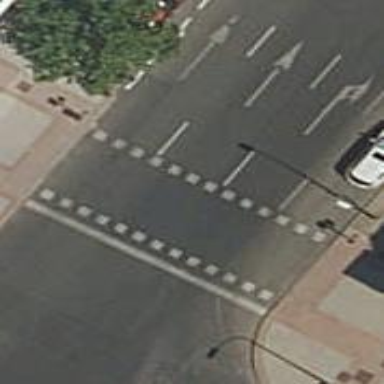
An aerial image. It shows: Footway crossing equipped with traffic signals.